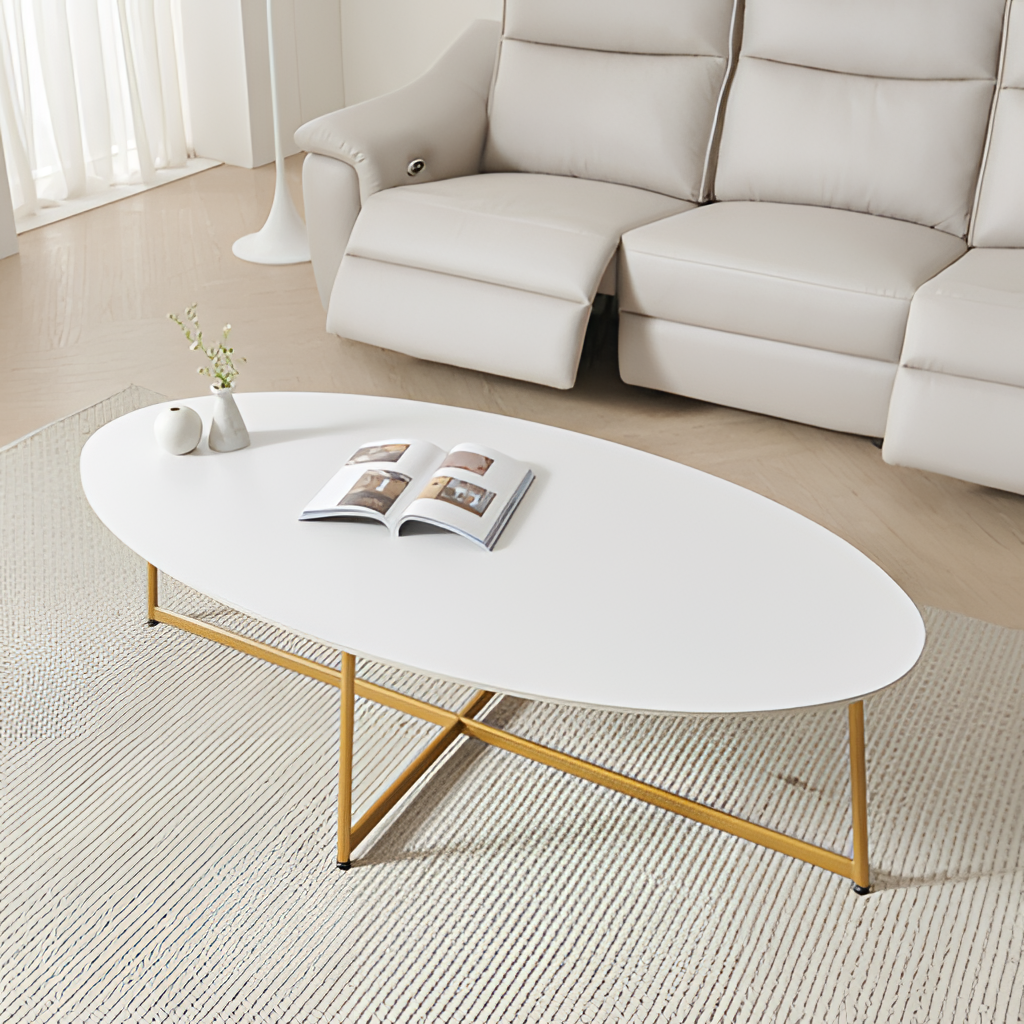
metal coffee table, living room, beige paint wallpaper, with solid pattern, modern, beige wood flooring, with herringbone pattern